Question: After upgrading my project from Symfony 2.9.X to Symfony 3.1.X the site has been throwing errors constantly:

I am currently stumped on this particular issue, and cannot resolve it.
> composer.json:
'''
{
"name": "jordan/.checkout",
"license": "proprietary",
"type": "project",
"autoload": {
"psr-4": {
"": "src/"
},
"classmap": [
"app/AppKernel.php",
"app/AppCache.php"
]
},
"autoload-dev": {
"psr-4": {
"Tests\": "tests/"
}
},
"require": {
"php": ">=5.5.9",
"symfony/symfony": "3.1.*",
"doctrine/orm": "^2.5",
"doctrine/doctrine-bundle": "^1.6",
"doctrine/doctrine-cache-bundle": "^1.2",
"symfony/swiftmailer-bundle": "^2.3",
"symfony/monolog-bundle": "^2.8",
"sensio/distribution-bundle": "^5.0",
"sensio/framework-extra-bundle": "^3.0.2",
"incenteev/composer-parameter-handler": "^2.0",
"symfony/assetic-bundle": "^2.8.0"
},
"require-dev": {
"sensio/generator-bundle": "^3.0",
"symfony/phpunit-bridge": "^3.0"
},
"scripts": {
"post-install-cmd": [
"Incenteev\ParameterHandler\ScriptHandler::buildParameters",
"Sensio\Bundle\DistributionBundle\Composer\ScriptHandler::buildBootstrap",
"Sensio\Bundle\DistributionBundle\Composer\ScriptHandler::clearCache",
"Sensio\Bundle\DistributionBundle\Composer\ScriptHandler::installAssets",
"Sensio\Bundle\DistributionBundle\Composer\ScriptHandler::installRequirementsFile",
"Sensio\Bundle\DistributionBundle\Composer\ScriptHandler::prepareDeploymentTarget"
],
"post-update-cmd": [
"Incenteev\ParameterHandler\ScriptHandler::buildParameters",
"Sensio\Bundle\DistributionBundle\Composer\ScriptHandler::buildBootstrap",
"Sensio\Bundle\DistributionBundle\Composer\ScriptHandler::clearCache",
"Sensio\Bundle\DistributionBundle\Composer\ScriptHandler::installAssets",
"Sensio\Bundle\DistributionBundle\Composer\ScriptHandler::installRequirementsFile",
"Sensio\Bundle\DistributionBundle\Composer\ScriptHandler::prepareDeploymentTarget"
]
},
"extra": {
"symfony-app-dir": "app",
"symfony-bin-dir": "bin",
"symfony-var-dir": "var",
"symfony-web-dir": "httpdocs",
"symfony-tests-dir": "tests",
"symfony-assets-install": "relative",
"incenteev-parameters": {
"file": "app/config/parameters.yml"
}
}
}
'''
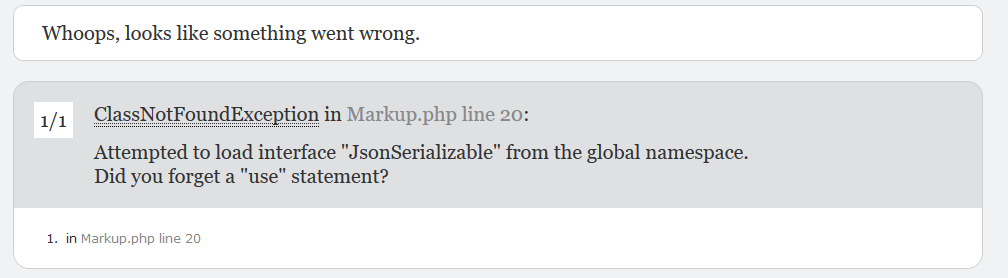
Answer: <URL> is PHP interface.
Add a backslash to use it: '\JsonSerializable' instead of 'JsonSerializable' or add a use statement at top of your file ('use JsonSerializable;').
Otherwise, it will look in your bundle (for example 'AppBundle\AppBundle\Twig\JsonSerializable', I don't know where Markup.php is located)